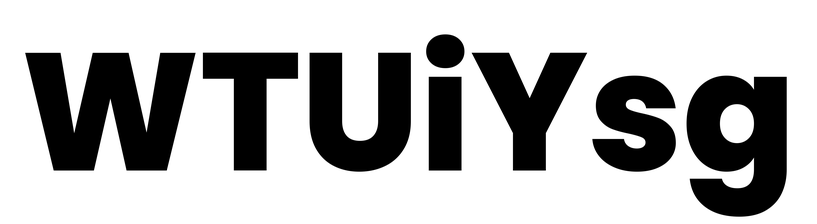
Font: Poppins-ExtraBold